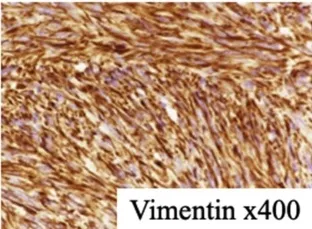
Histopathological examination of the first tumor specimen.
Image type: pathology (immunostaining)